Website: lowes
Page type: review-order
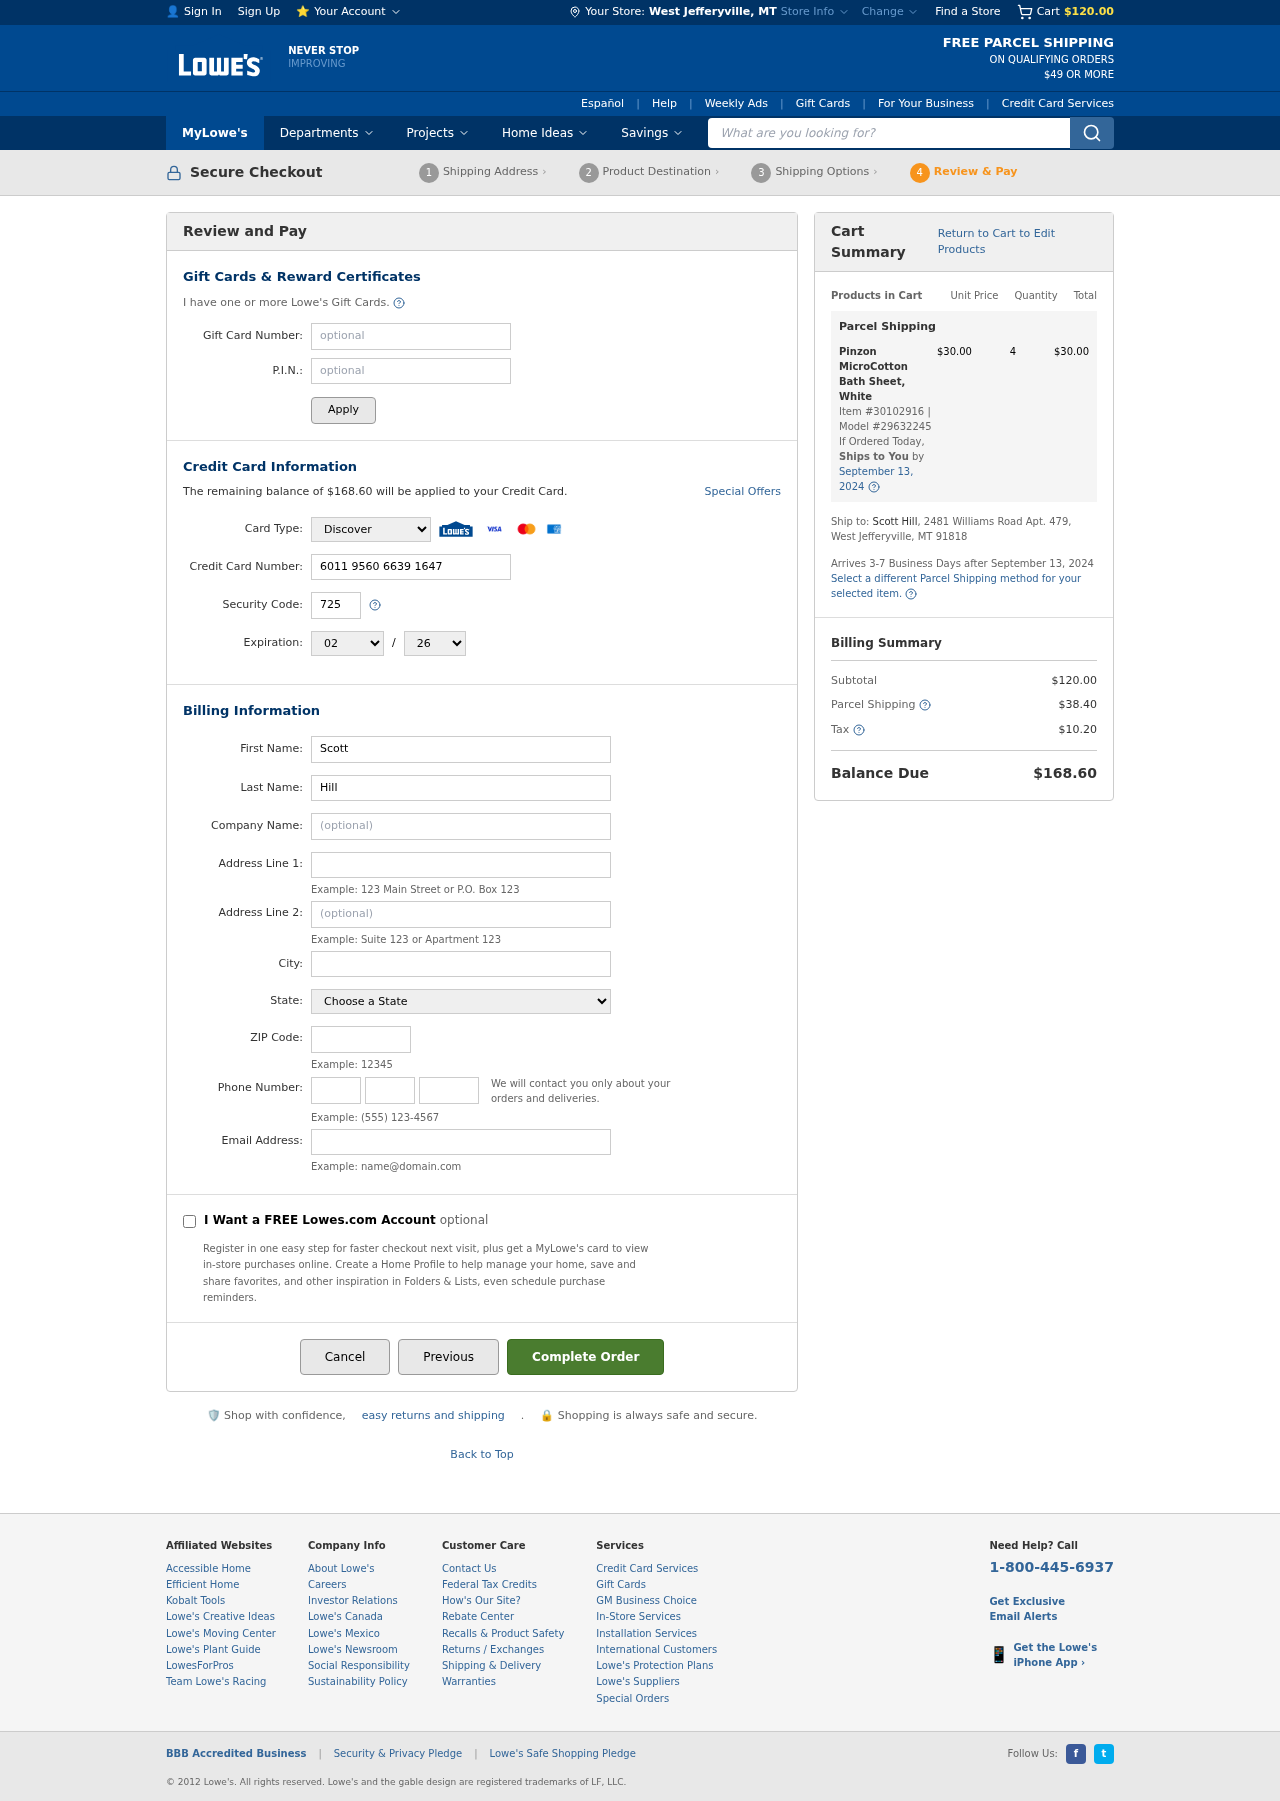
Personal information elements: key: PII_CARD_CVV
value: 725
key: PII_CARD_EXPIRY_MONTH
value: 02
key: PII_CARD_EXPIRY_YEAR
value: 26
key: PII_CARD_NUMBER
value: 6011 9560 6639 1647
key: PII_CARD_TYPE
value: Discover
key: PII_CITY
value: West Jefferyville
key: PII_CITY_STATE
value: West Jefferyville, MT
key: PII_EMAIL
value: scotthill@gmail.com
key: PII_FIRSTNAME
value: Scott
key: PII_LASTNAME
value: Hill
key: PII_PHONE_AREA
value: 976
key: PII_PHONE_PREFIX
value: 290
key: PII_PHONE_SUFFIX
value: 6961
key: PII_POSTCODE
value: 91818
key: PII_STATE
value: Montana
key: PII_STREET
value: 2481 Williams Road Apt. 479
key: PII_STREET2
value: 2481 Williams Road Apt. 479
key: PII_STREET2
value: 684 Mitchell Throughway Suite 526
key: PII_FULLNAME2
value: Scott Hill
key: PII_CITY_STATE_ZIP2
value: West Jefferyville, MT 91818
Product elements: key: PRODUCT1_NAME
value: Pinzon MicroCotton Bath Sheet, White
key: PRODUCT1_PRICE
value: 30
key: PRODUCT1_QUANTITY
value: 4
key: PRODUCT1_ITEM_NUMBER
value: Item #30102916
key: PRODUCT1_MODEL_NUMBER
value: Model #29632245
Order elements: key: ORDER_SUBTOTAL
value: $120.00
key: ORDER_BALANCE_DUE
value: $168.60
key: ORDER_SHIPPING_DATE
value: September 13, 2024
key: ORDER_ITEM_TOTAL
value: $30.00
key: ORDER_SHIPPING_DATE2
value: September 13, 2024
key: ORDER_SHIPPING_COST
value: $38.40
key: ORDER_TAX
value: $10.20
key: ORDER_TOTAL
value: $168.60
Search elements: key: HEADER_SEARCH
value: What are you looking for?